Chest X-ray:
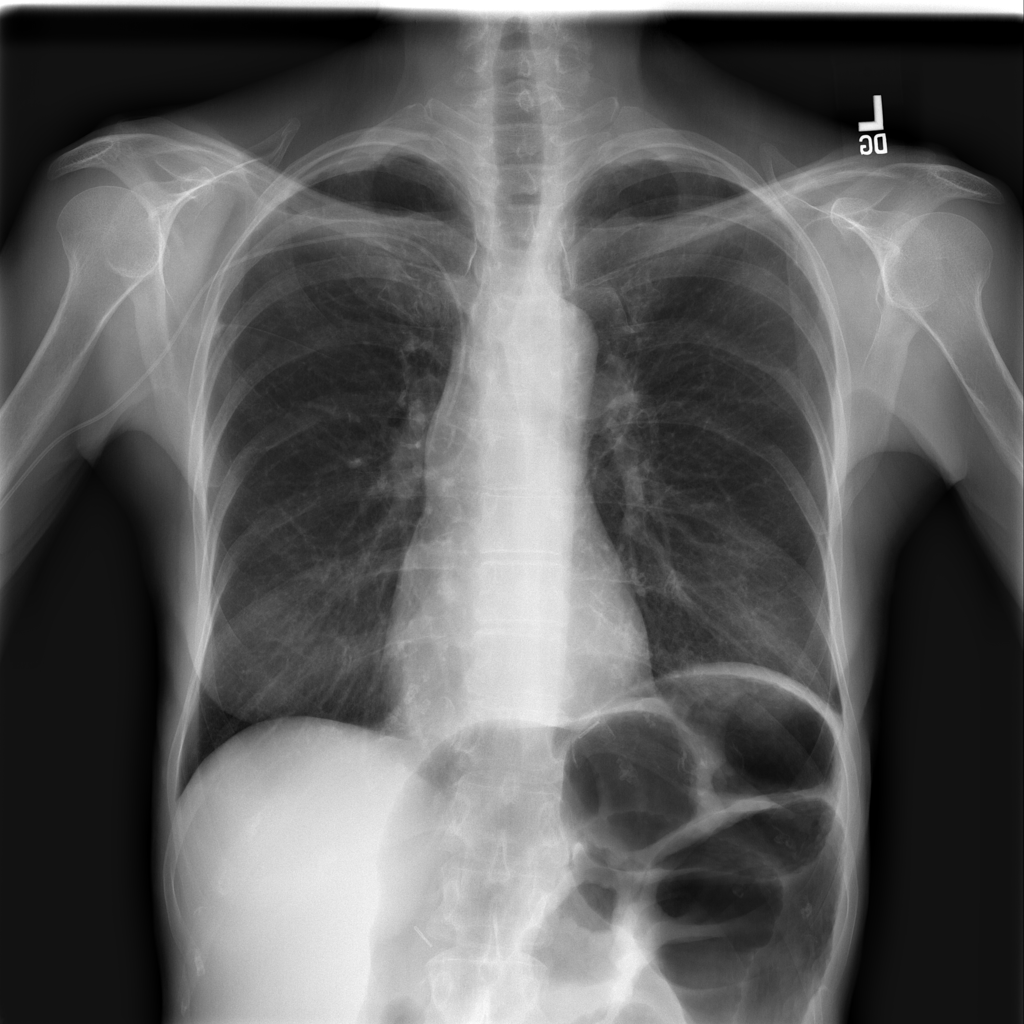
No abnormal finding: yes